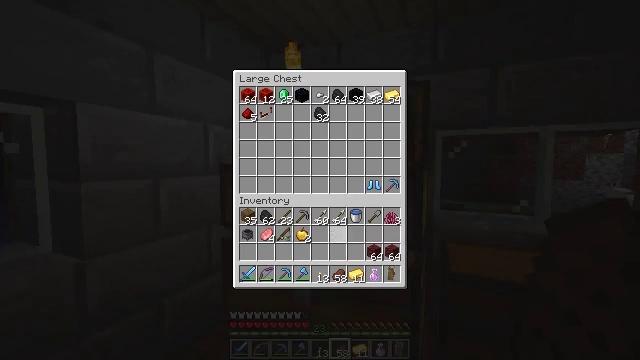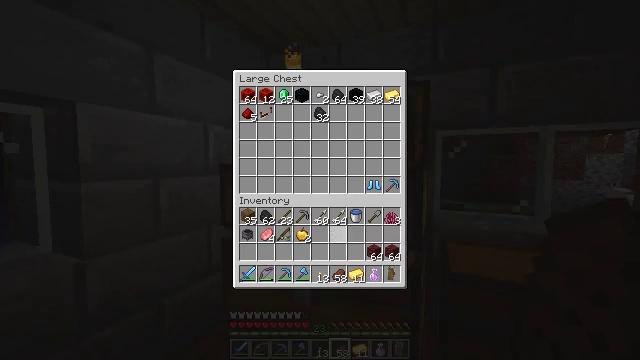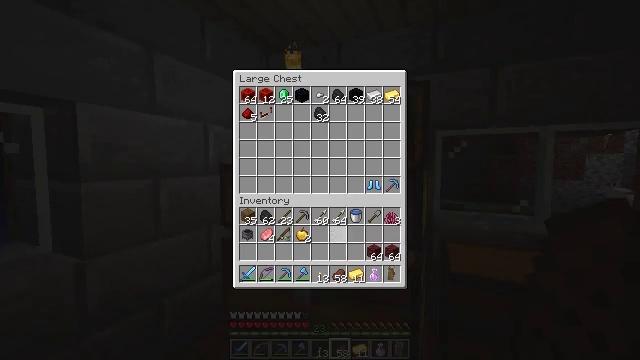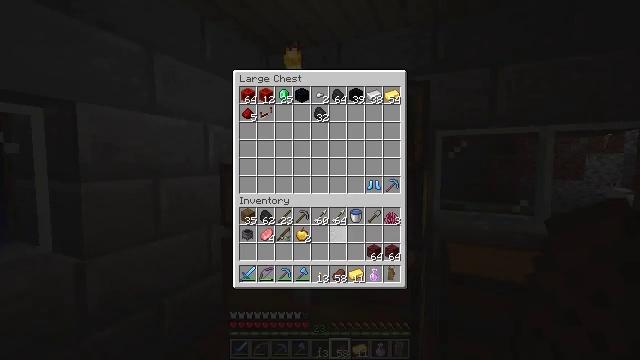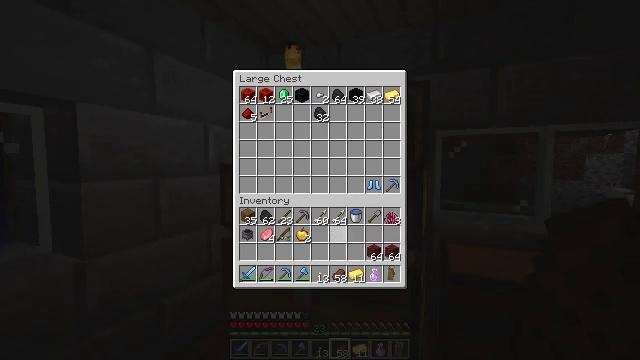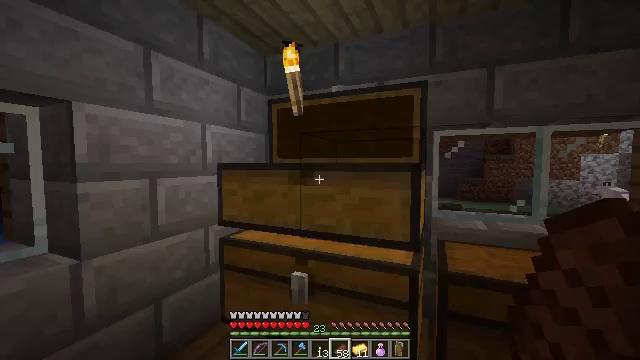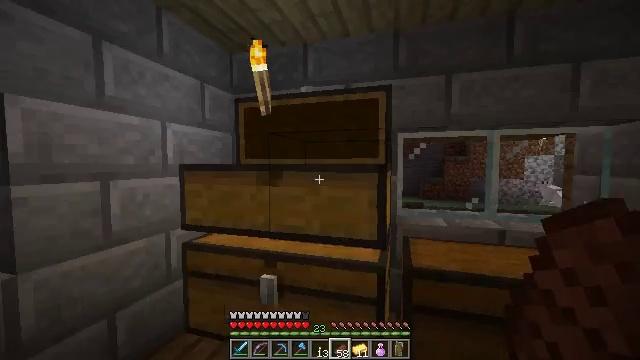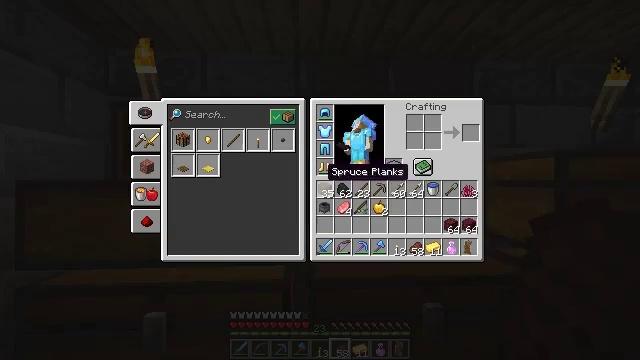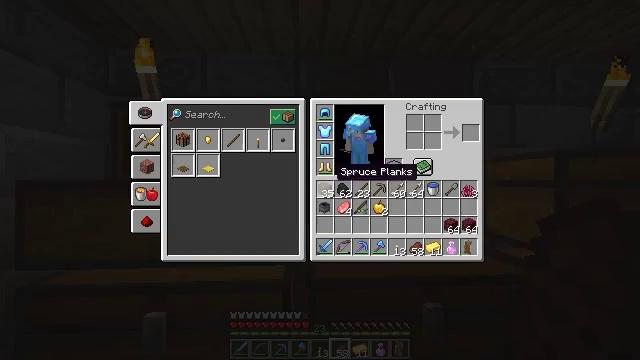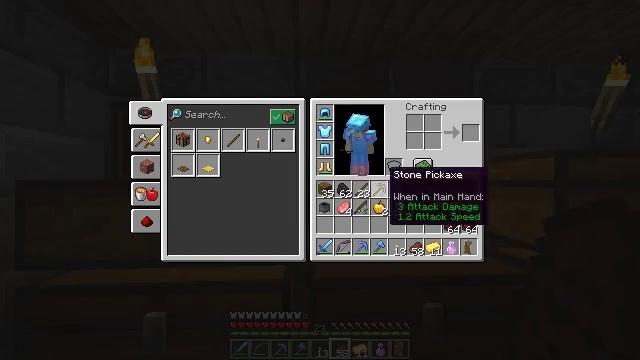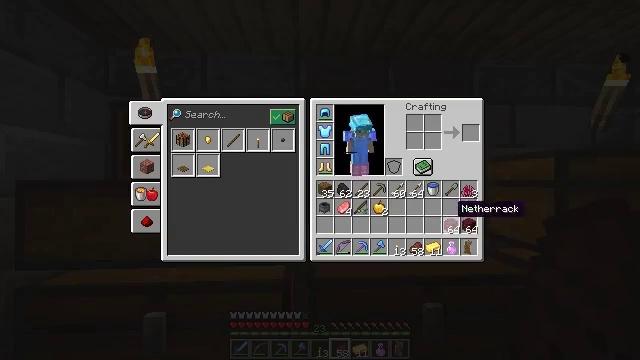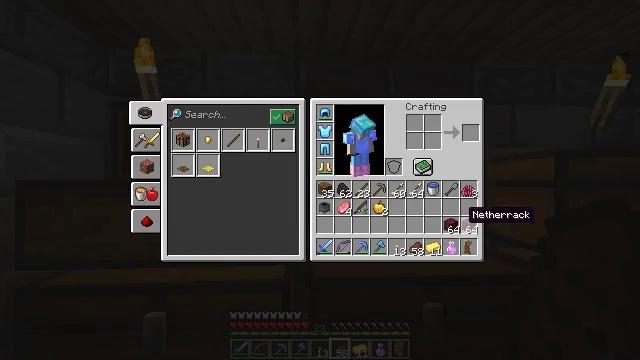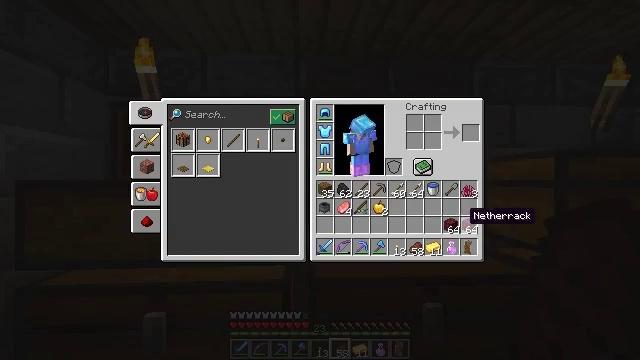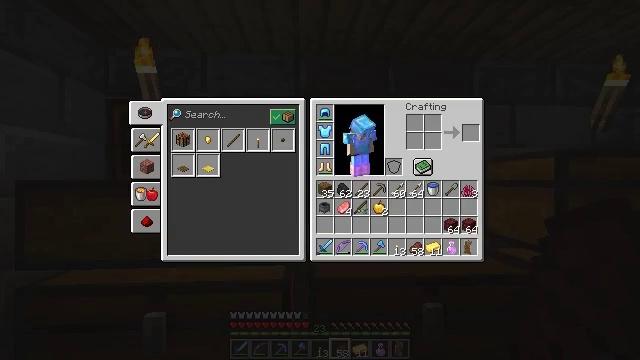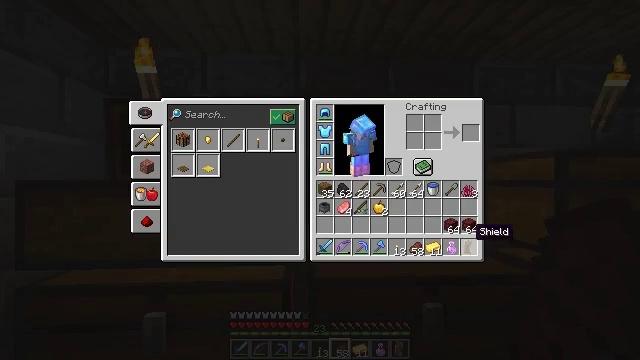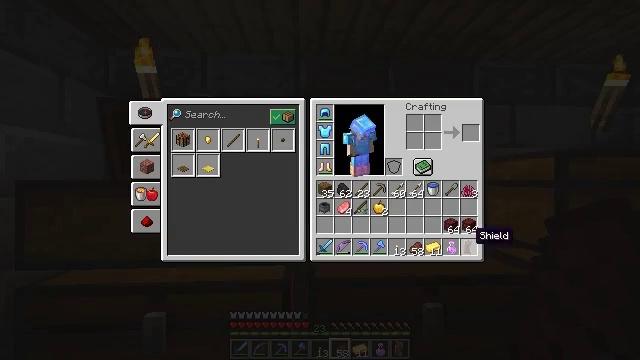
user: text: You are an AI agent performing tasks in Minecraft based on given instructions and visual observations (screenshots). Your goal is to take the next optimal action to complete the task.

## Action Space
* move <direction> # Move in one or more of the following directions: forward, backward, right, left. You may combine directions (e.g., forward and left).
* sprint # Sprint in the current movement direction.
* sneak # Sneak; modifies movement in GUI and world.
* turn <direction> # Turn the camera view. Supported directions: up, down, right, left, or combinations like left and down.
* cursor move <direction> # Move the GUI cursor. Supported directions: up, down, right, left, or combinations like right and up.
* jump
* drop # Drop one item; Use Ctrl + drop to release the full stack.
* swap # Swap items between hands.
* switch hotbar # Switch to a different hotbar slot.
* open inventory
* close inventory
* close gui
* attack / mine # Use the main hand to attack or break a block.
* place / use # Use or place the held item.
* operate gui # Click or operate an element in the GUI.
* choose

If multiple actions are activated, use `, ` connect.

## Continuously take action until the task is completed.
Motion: motion action
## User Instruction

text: Craft a book.
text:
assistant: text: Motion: sneak
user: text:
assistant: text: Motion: no_op
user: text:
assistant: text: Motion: no_op
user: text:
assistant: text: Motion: no_op
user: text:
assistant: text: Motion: no_op
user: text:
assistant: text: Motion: turn right, close gui
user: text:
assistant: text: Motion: turn right and up, open inventory
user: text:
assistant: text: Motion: cursor move right, open inventory
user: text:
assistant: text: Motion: cursor move right, open inventory
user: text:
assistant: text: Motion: cursor move right and down
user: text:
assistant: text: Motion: cursor move right
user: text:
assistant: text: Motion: no_op
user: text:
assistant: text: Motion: cursor move down
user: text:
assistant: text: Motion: no_op
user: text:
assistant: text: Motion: no_op
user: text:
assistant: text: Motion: operate gui
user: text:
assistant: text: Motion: operate gui
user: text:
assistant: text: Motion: cursor move up
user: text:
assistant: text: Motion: cursor move left and up
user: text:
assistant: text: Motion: cursor move left and up
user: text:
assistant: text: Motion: no_op
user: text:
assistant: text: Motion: no_op
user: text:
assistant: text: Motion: cursor move right and down
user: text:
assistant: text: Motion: cursor move right and down
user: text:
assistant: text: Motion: no_op
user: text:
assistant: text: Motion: no_op
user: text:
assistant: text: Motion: no_op
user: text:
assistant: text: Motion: operate gui
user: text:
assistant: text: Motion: operate gui
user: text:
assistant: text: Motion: no_op